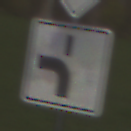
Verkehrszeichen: VerlaufVorfahrtsstrasse5
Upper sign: Vorfahrtsstrasse
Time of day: MorningAfternoon
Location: Outdoor (Suburban)
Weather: Overcast
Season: NotSpecified
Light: Natural